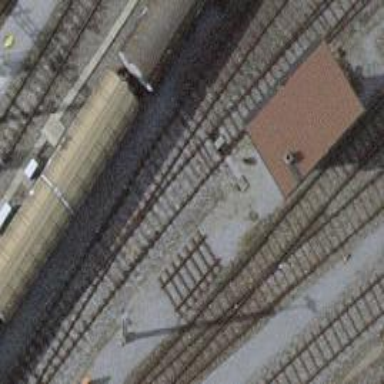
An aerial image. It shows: Railway switch.